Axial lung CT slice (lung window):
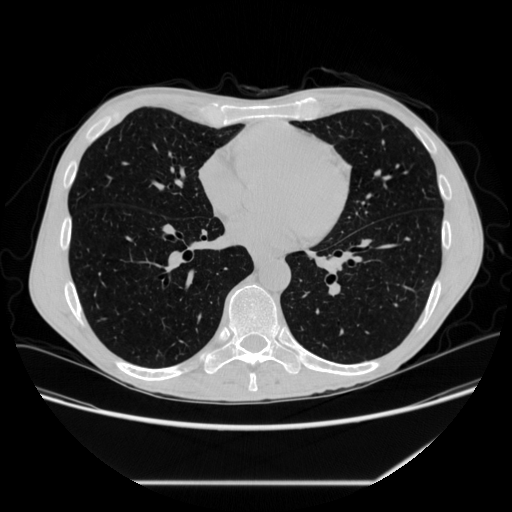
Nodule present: no